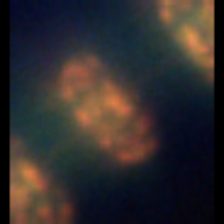
Taxon: Thalassiosira
Group: Diatoms